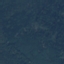
Land use / land cover class: Forest